Field crop: maize
Growth stage: 2
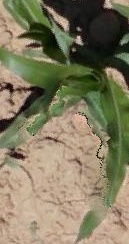
Species: maize